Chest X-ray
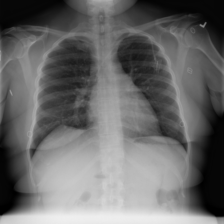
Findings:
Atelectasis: negative
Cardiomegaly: negative
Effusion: negative
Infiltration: negative
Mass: negative
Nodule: negative
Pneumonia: negative
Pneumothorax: negative
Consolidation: negative
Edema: negative
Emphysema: negative
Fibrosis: negative
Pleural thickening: negative
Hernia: negative